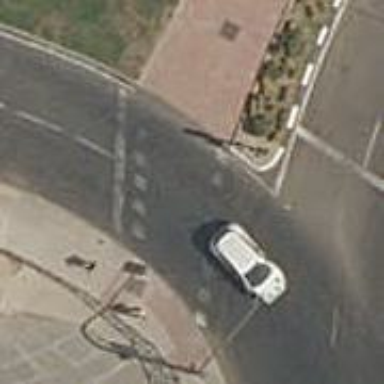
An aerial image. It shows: Road with traffic signals at crossing.